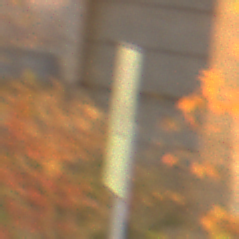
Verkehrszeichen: AnkuendigungOderFortsetzungUmleitungOhnePfeilsymbol
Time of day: SunriseSunset
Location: Roofed (Suburban)
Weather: Clear
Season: NotSpecified
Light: Natural